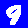
Digit: 9